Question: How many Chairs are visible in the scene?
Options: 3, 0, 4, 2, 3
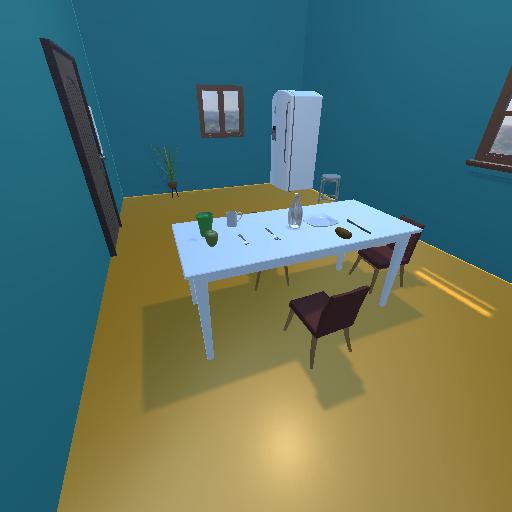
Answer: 3